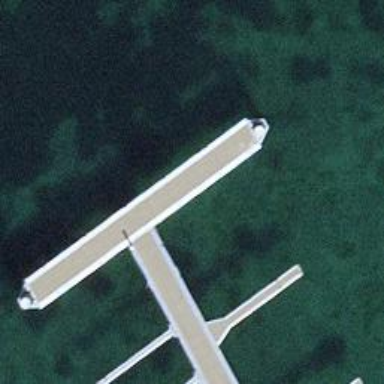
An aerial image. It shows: Man-made pier.